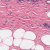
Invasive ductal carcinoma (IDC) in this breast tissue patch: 0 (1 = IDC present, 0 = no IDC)